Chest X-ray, AP view. Patient: 60 years old, sex M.
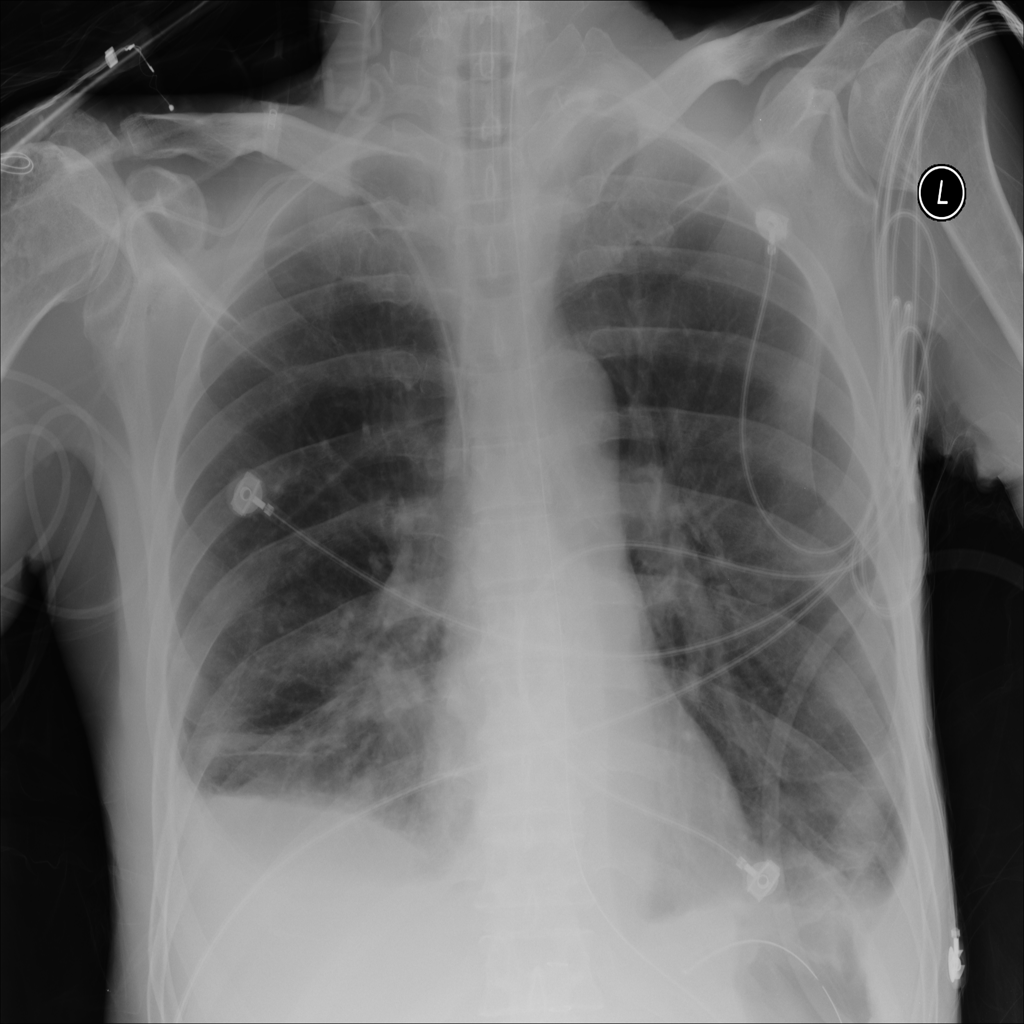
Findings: Atelectasis, Effusion